Question: I am trying to fill DataGrid. But i get exception of type 'System.Windows.Markup.XamlParseException' occurred in PresentationFramework.dll
Here is my code:
'''
public partial class Course : Window
{
public Course()
{
InitializeComponent();
DataTable dt = new DataTable();
dt.Columns.Add(new DataColumn("Col1", Type.GetType("System.String")));
dt.Columns.Add(new DataColumn("Col2", Type.GetType("System.String")));
dt.Columns.Add(new DataColumn("ButtonsList", Type.GetType("SchoolDesktopClient.ButtonsList")));
dt.Rows.Add("Test1", "Test1", new ButtonsList { Content = "Test1", ToolTip = "Test1" });
dt.Rows.Add("Test2", "Test2", new ButtonsList { Content = "Test2", ToolTip = "Test2" });
dtGrid.ItemsSource = dt.DefaultView;
}
private void Button_Click(object sender, RoutedEventArgs e)
{
Course course = new Course();
course.Show();
}
public class ButtonsList
{
public String Content { get; set; }
public string ToolTip { get; set; }
}
'''

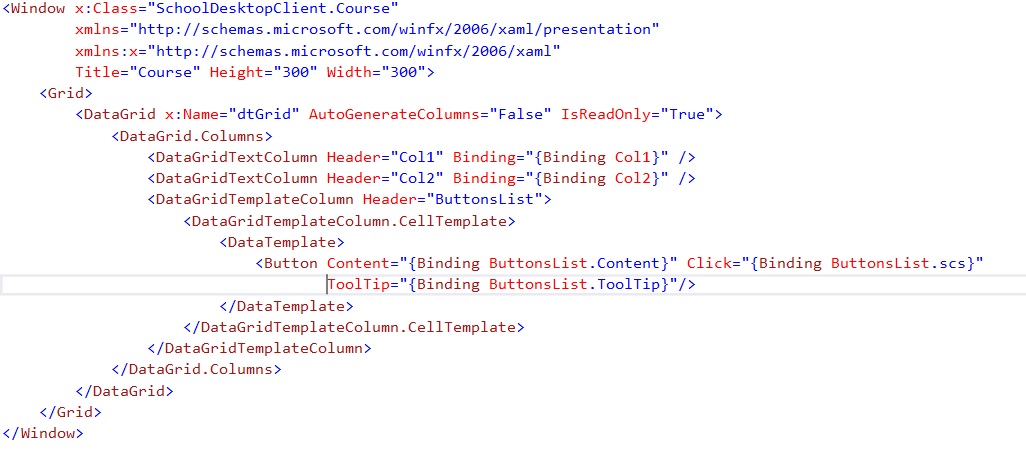
Answer: First of all, you should consider using WPF with at least a bit of MVVM pattern.
It means you're gonna provide DataContext class for your View (V) called ViewModel(VM). We're gonna move all the data we will later on bind controls to there.
'''
public class ViewModel
{
public DataTable dt { get; set; }
public ViewModel()
{
dt = new DataTable();
dt.Columns.Add(new DataColumn("Col1", typeof(String)));
dt.Columns.Add(new DataColumn("Col2", typeof(String)));
dt.Columns.Add(new DataColumn("ButtonsList", typeof(ButtonsList)));
dt.Rows.Add("Test1", "Test1", new ButtonsList { Content = "ButtonTest1", ToolTip = "TooltipTest1" });
dt.Rows.Add("Test2", "Test2", new ButtonsList { Content = "ButtonTest2", ToolTip = "TooltipTest2" });
}
}
'''
Our Window (View) will be now only responsible for what it's made for: presenting data. I've changed name to basic, generated one. Hope it doesn't confuse you.
'''
public partial class MainWindow : Window
{
ViewModel _viewModel;
public MainWindow()
{
_viewModel = new ViewModel();
this.DataContext = _viewModel;
InitializeComponent();
}
private void Button_Click(object sender, RoutedEventArgs e)
{
MainWindow MainWindow = new MainWindow();
MainWindow.Show();
}
}
'''
I will now bind directly to the data that is exposed by property in ViewModel. In this example only property shown outside is 'DataTable dt'.
'''
<Window x:Class="Course.MainWindow"
xmlns="http://schemas.microsoft.com/winfx/2006/xaml/presentation"
xmlns:x="http://schemas.microsoft.com/winfx/2006/xaml"
Title="MainWindow" Height="350" Width="525">
<Grid>
<DataGrid x:Name="dtGrid" AutoGenerateColumns="False" HorizontalAlignment="Left" Margin="10,10,0,0" VerticalAlignment="Top" RenderTransformOrigin="-17,-6.538" Height="299" Width="497" ItemsSource="{Binding dt}">
<DataGrid.Columns>
<DataGridTextColumn Header="Col1" Binding="{Binding Path=Col1}"></DataGridTextColumn>
<DataGridTextColumn Header="Col2" Binding="{Binding Path=Col2}"></DataGridTextColumn>
<DataGridTemplateColumn Header="Button">
<DataGridTemplateColumn.CellTemplate>
<DataTemplate>
<Button Content="{Binding Path=ButtonsList.Content}" ToolTip="{Binding Path=ButtonsList.Tooltip}" Click="Button_Click"></Button>
</DataTemplate>
</DataGridTemplateColumn.CellTemplate>
</DataGridTemplateColumn>
</DataGrid.Columns>
</DataGrid>
</Grid>
</Window>
'''
Let's seperate our ButtonsList into different class for reusability and access purposes.
'''
public class ButtonsList
{
public String Content { get; set; }
public string ToolTip { get; set; }
}
'''
All should work nicely now and meet basic programming pattern requirements.